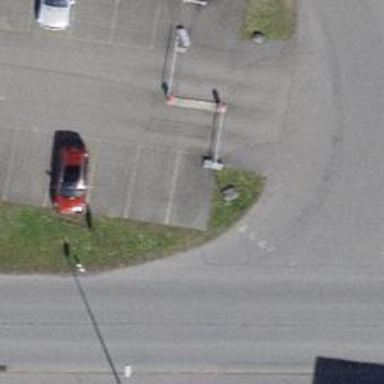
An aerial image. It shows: Lift gate barrier.